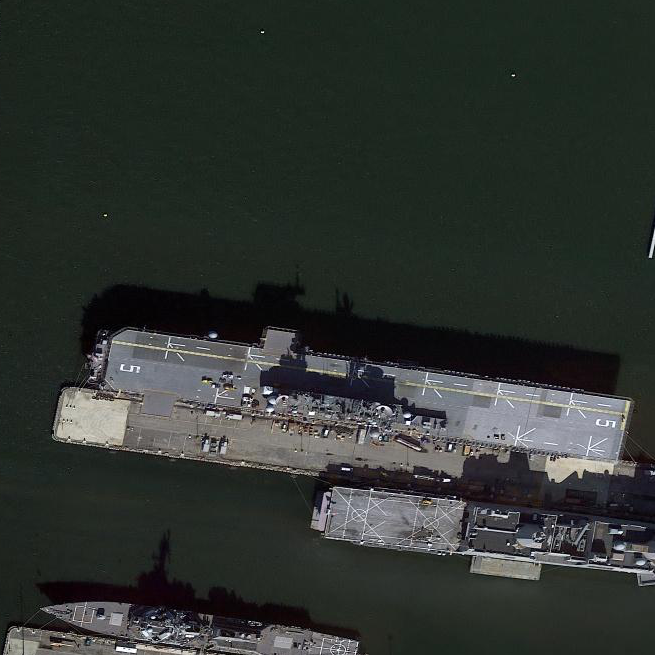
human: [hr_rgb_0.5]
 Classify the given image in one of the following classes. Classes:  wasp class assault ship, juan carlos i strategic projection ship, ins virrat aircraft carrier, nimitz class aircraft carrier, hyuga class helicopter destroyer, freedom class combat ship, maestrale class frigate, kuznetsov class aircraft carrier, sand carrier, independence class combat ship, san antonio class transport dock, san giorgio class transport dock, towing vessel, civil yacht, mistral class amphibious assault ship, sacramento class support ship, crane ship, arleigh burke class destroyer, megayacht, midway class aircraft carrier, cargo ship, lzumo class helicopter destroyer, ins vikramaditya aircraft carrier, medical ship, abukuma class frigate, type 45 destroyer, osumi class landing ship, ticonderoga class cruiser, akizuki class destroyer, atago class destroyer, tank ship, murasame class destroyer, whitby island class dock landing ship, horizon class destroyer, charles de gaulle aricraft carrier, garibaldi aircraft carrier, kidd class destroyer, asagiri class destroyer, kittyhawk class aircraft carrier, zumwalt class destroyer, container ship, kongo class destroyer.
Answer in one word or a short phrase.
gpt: Wasp class assault ship